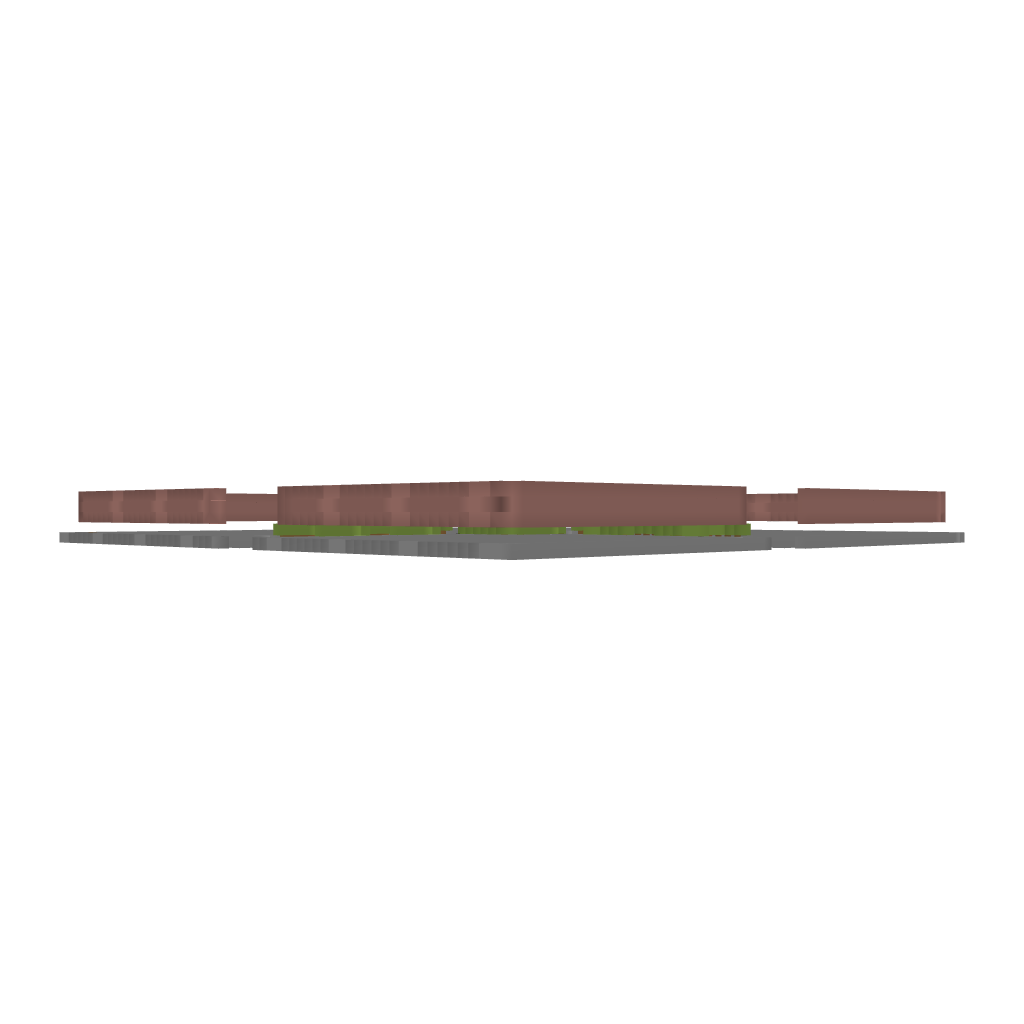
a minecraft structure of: Roman Garden bad low quality